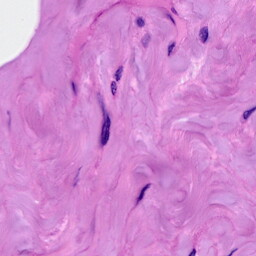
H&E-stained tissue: Breast